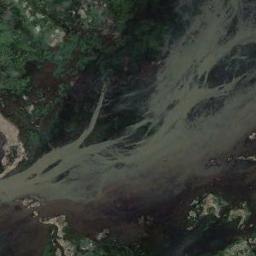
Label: wetland